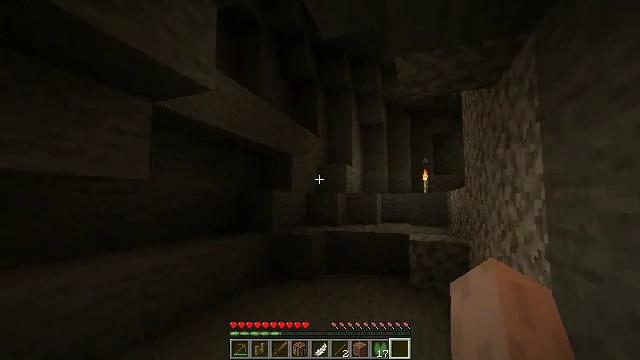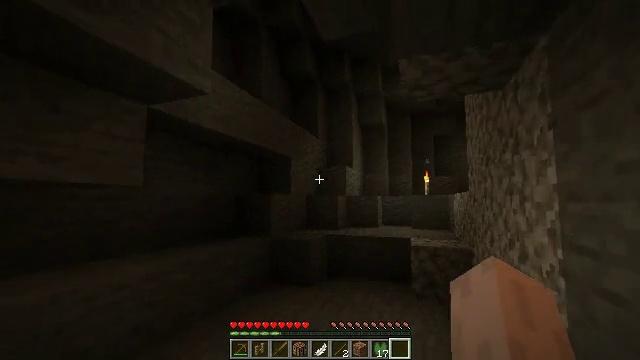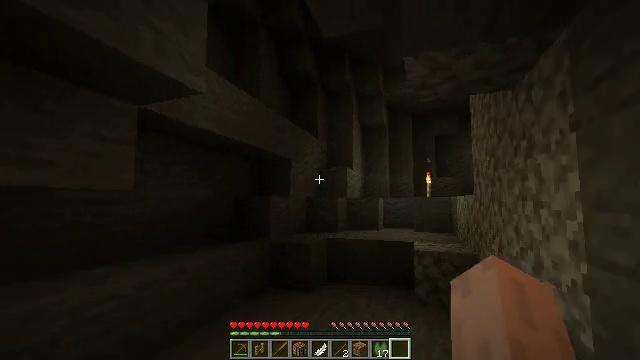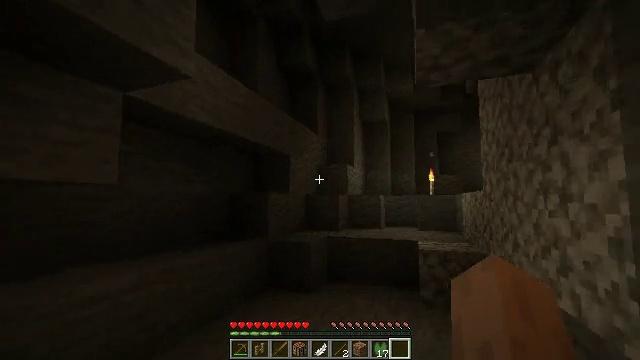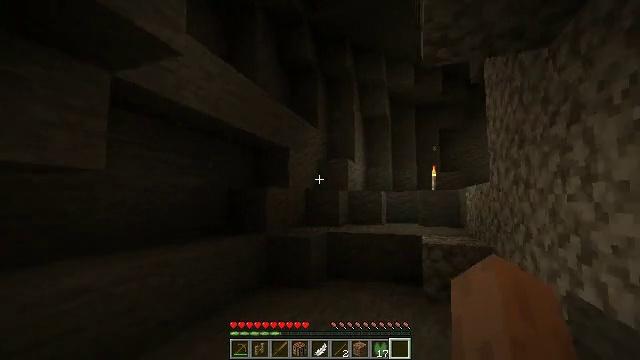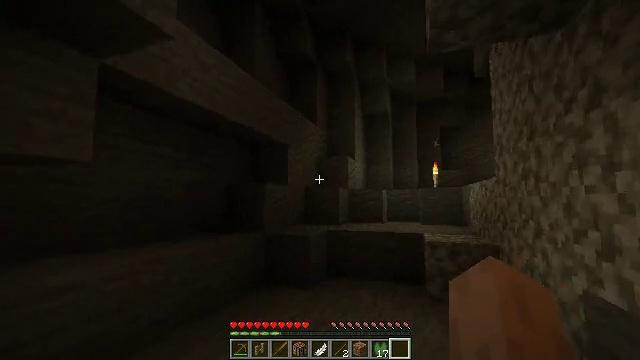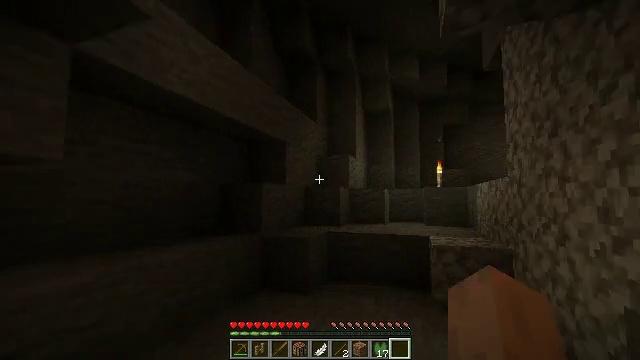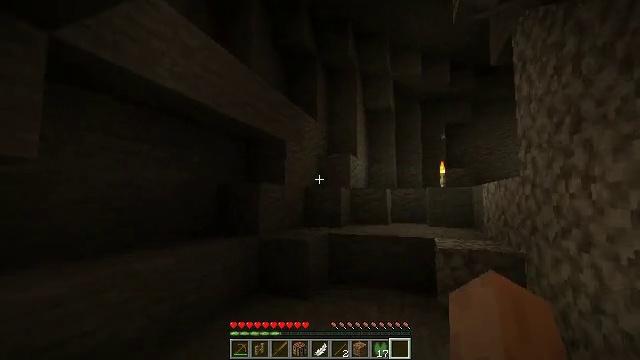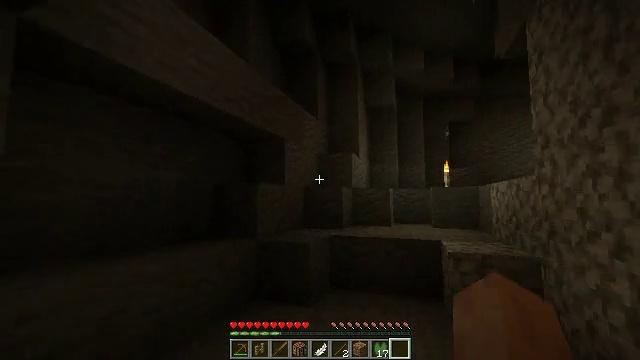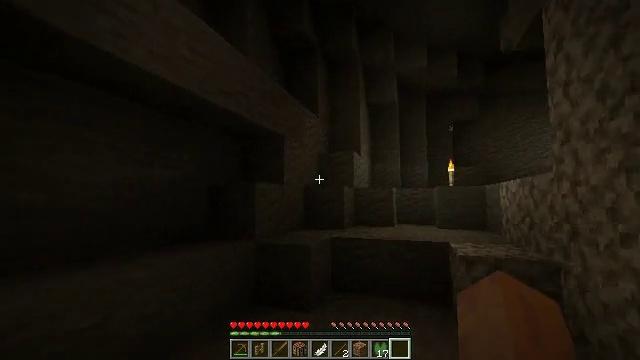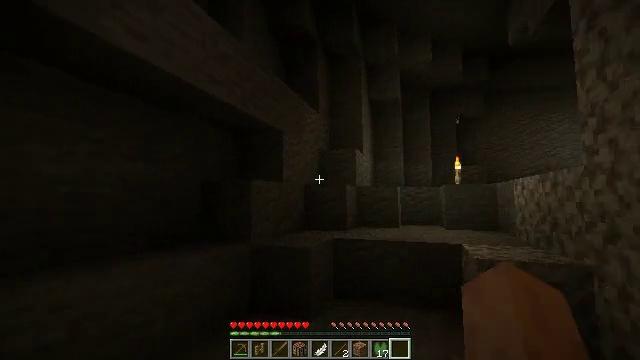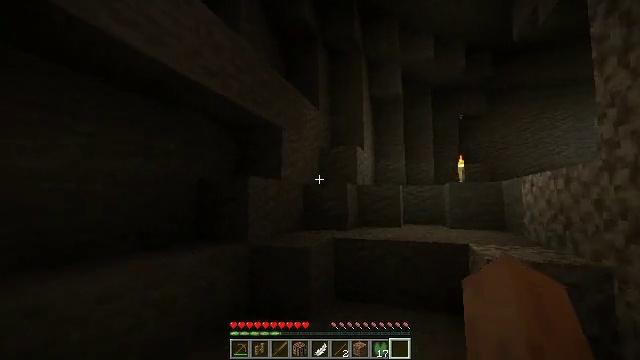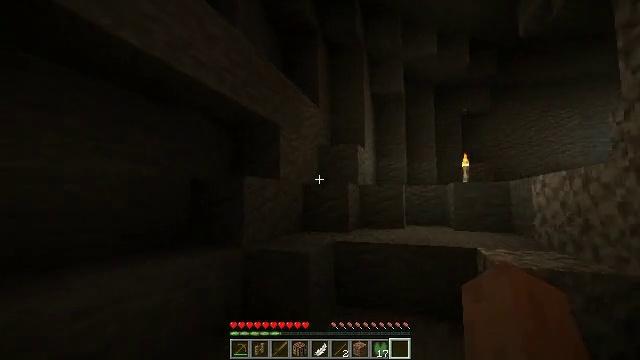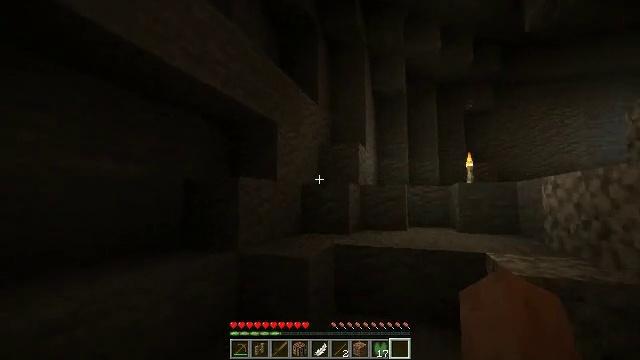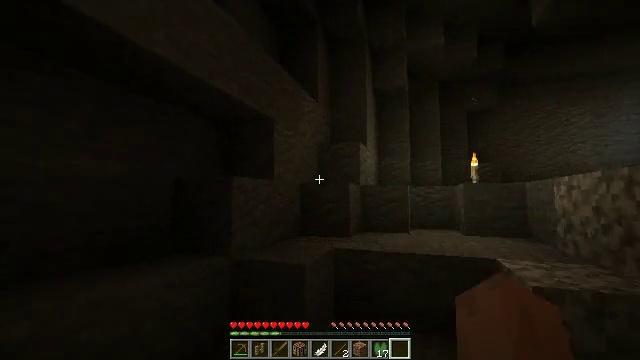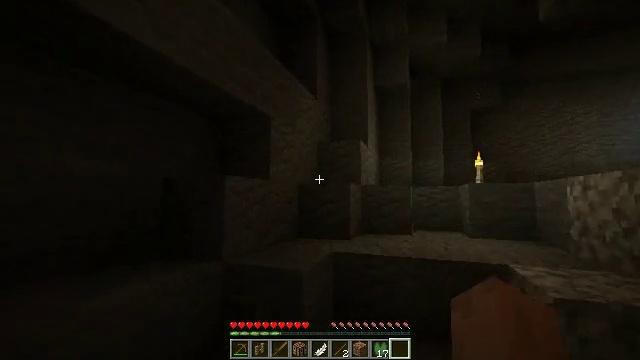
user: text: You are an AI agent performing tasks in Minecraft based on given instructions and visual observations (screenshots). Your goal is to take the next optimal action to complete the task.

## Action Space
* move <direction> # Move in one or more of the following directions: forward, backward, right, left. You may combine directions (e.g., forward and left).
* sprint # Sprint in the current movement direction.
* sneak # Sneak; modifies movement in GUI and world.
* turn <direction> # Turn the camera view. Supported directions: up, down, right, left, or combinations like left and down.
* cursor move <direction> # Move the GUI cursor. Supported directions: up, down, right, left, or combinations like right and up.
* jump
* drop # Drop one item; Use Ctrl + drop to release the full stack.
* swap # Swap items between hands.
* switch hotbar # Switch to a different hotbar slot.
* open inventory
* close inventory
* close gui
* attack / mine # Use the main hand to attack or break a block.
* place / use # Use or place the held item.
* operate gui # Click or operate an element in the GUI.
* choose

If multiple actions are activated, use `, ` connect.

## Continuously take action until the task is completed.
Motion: motion action
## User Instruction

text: Remove the torch from its spot.
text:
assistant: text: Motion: move forward
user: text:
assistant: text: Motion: move forward
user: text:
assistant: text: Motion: move forward
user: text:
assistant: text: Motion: move forward
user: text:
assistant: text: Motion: move forward
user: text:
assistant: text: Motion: move forward
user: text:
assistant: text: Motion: move forward
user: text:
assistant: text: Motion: move forward
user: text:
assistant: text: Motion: move forward
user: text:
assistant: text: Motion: move forward
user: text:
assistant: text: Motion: move forward
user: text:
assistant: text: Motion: move forward
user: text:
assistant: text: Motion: move forward
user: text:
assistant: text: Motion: move forward
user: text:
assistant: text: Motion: move forward
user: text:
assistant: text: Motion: move forward
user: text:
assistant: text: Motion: move forward
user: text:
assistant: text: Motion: move forward
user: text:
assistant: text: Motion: move forward
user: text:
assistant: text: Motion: move forward, turn right
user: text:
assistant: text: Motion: move forward, turn right and down
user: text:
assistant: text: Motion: move forward, turn right and down
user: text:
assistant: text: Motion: move forward, turn right
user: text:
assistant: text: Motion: move forward
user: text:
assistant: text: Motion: move forward
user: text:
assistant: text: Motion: move forward
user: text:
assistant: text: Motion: move forward
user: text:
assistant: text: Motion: move forward
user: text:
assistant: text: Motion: move forward
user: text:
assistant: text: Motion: move forward